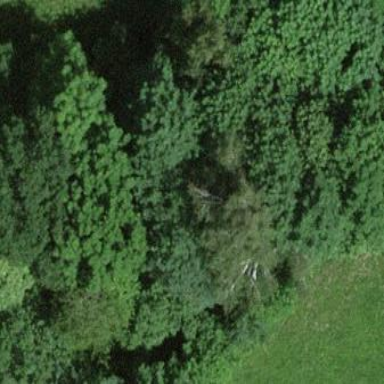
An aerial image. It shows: Forest area.